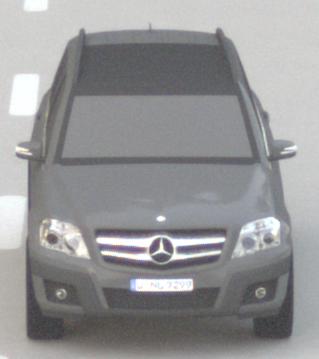
Make: Mercedes-Benz
Model: GLK 280
Detailed model: GLK-Class (204)
Model produced from: 2008/10
Model produced until: 2009/04
Doors: 5
Color: gray
Road condition: wet road
Daytime: sunrise or sunset
Contrast: low contrast